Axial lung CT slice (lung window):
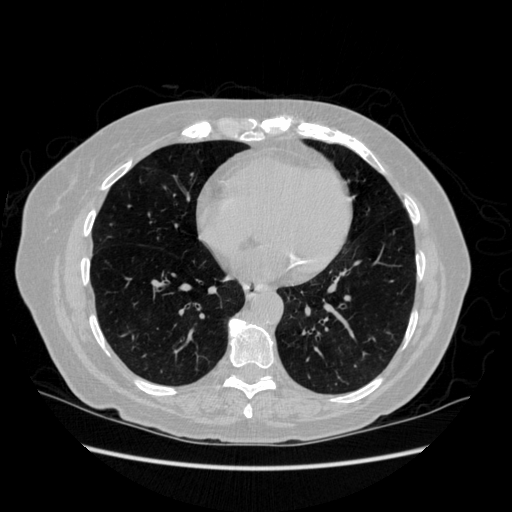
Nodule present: no